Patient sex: M
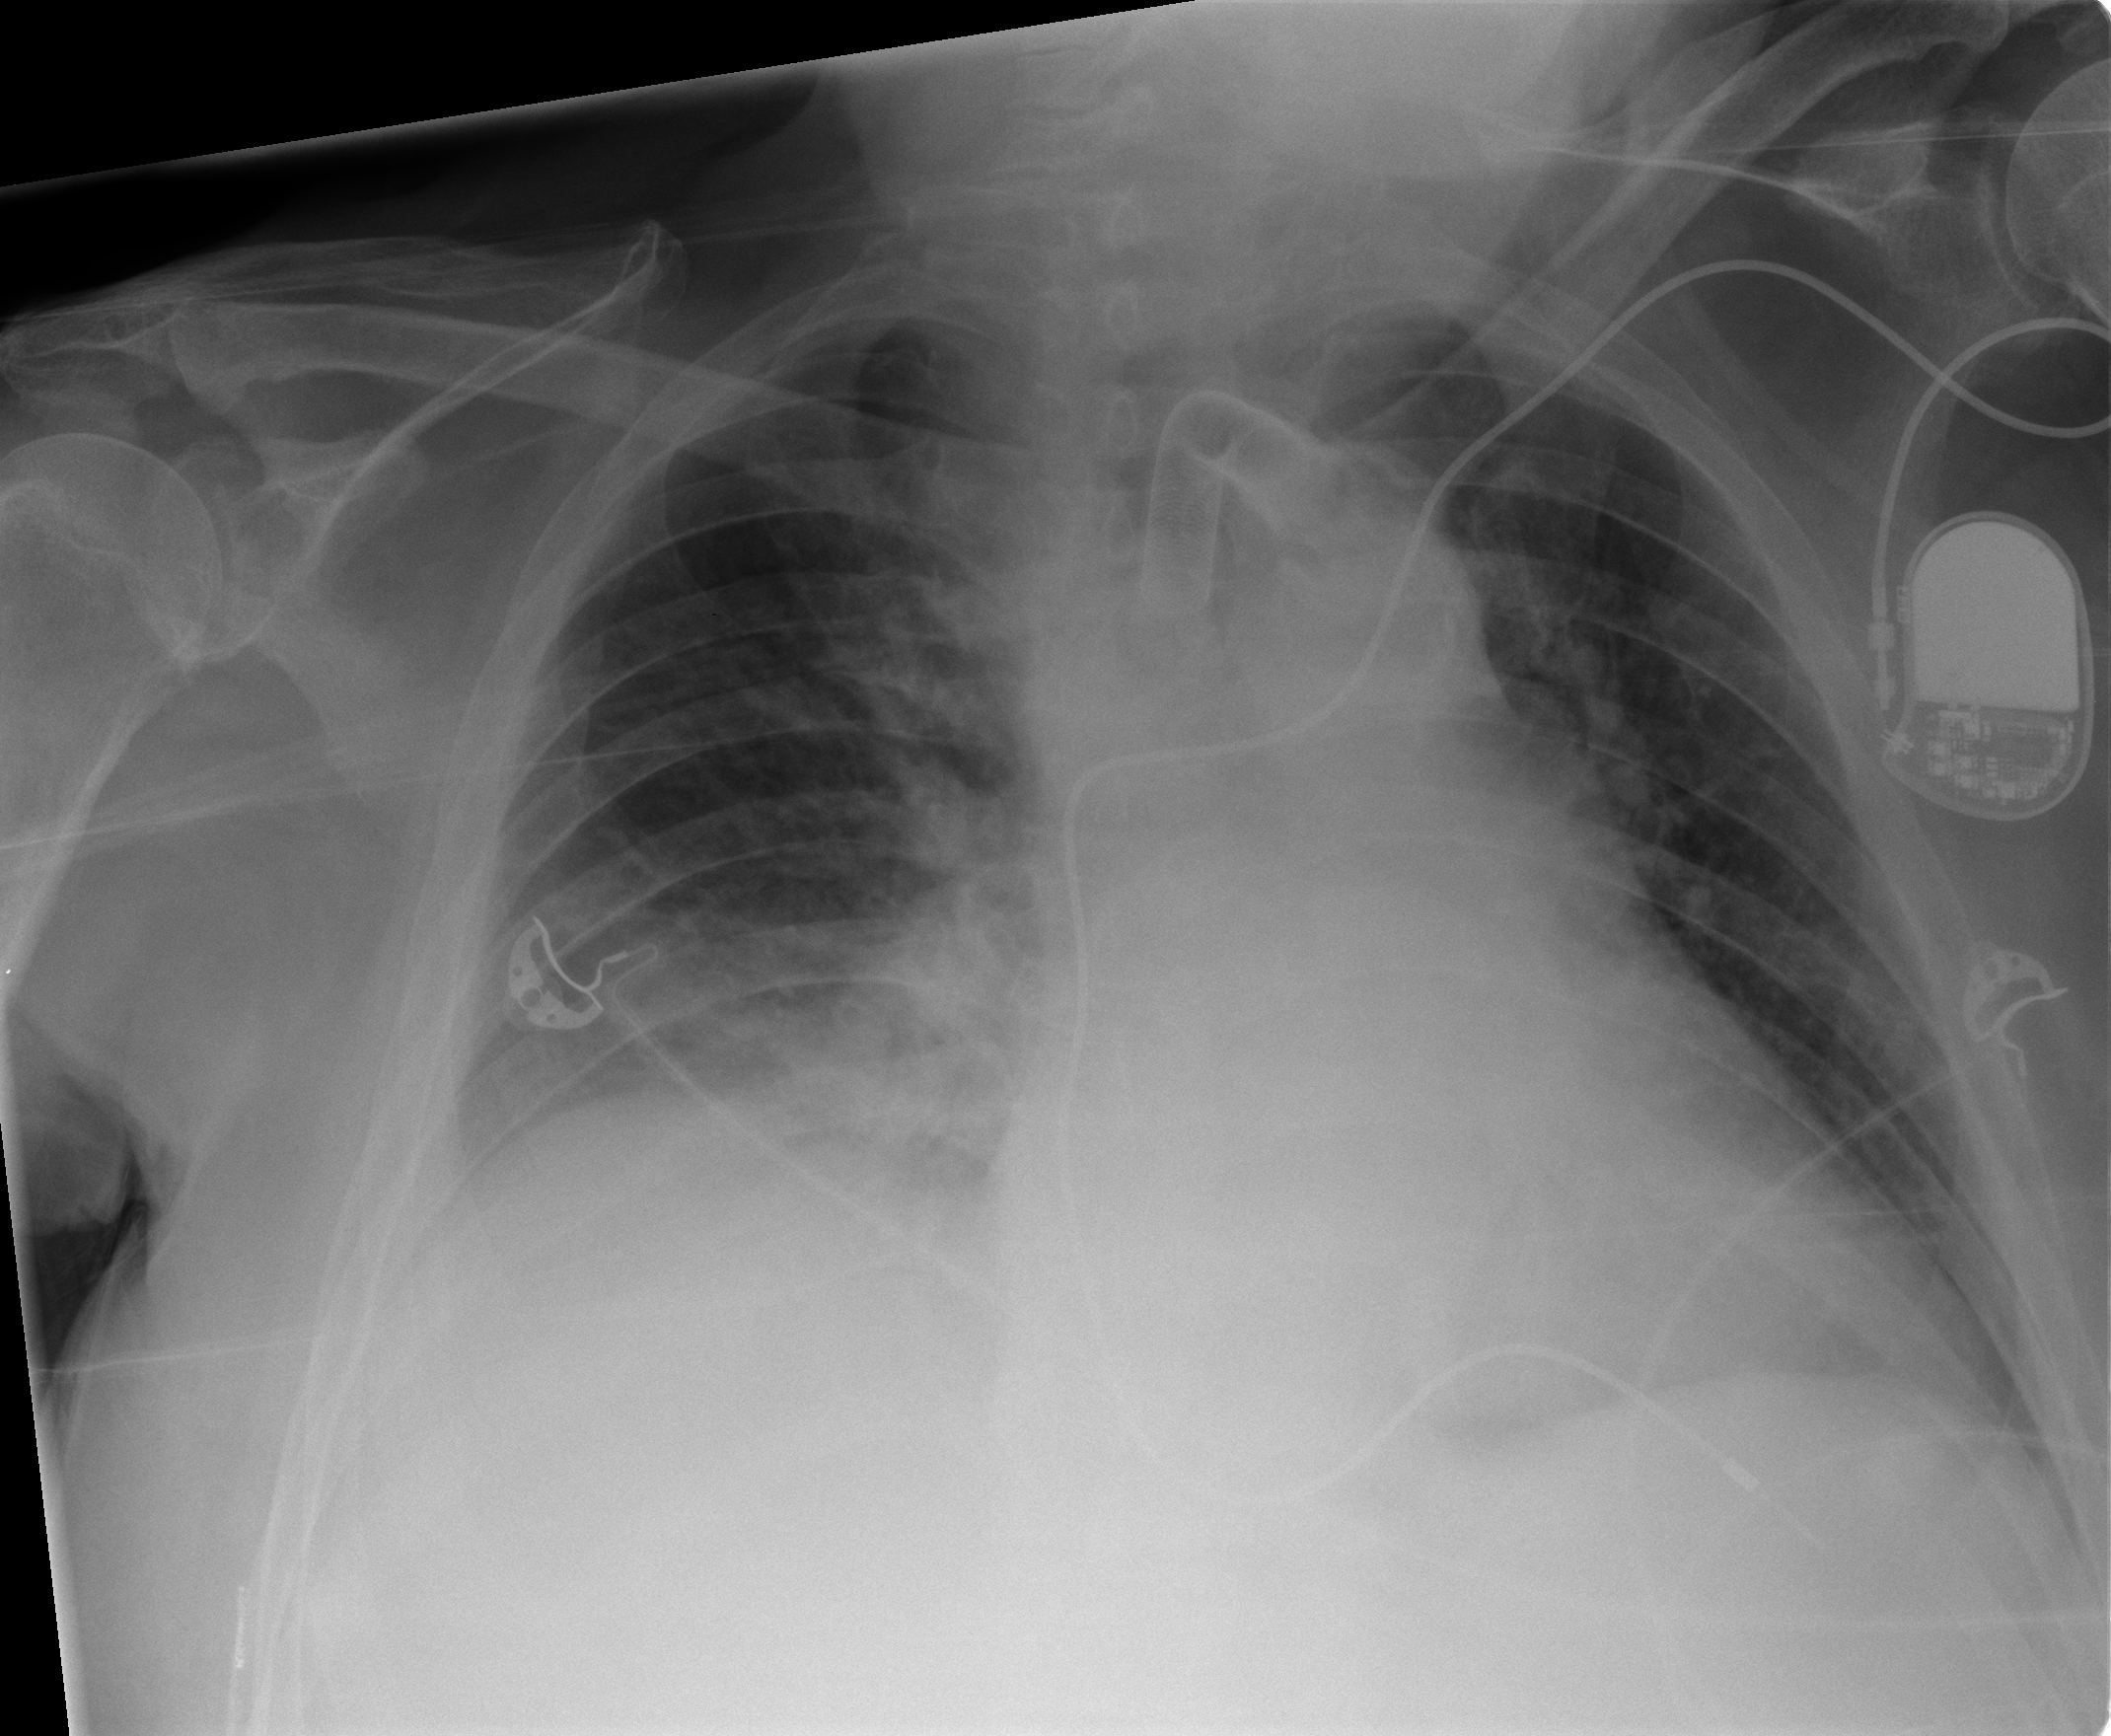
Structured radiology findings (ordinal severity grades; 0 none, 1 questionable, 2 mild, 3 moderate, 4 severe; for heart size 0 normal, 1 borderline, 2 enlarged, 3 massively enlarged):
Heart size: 2
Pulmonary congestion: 2
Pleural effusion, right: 1
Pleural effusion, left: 0
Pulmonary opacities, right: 2
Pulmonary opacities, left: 0
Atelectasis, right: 2
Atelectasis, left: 1